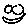
Label: smiley face